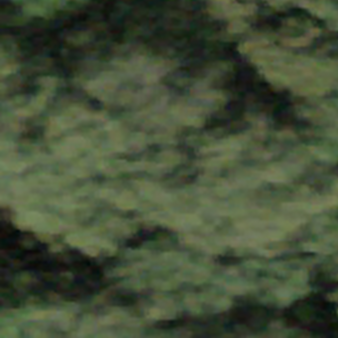
Label: other